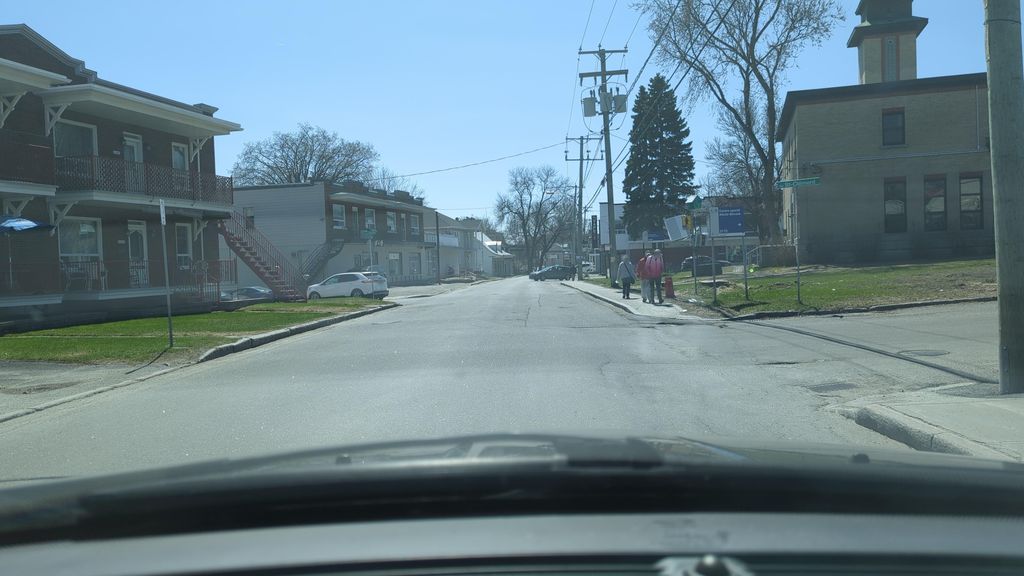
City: quebec_city